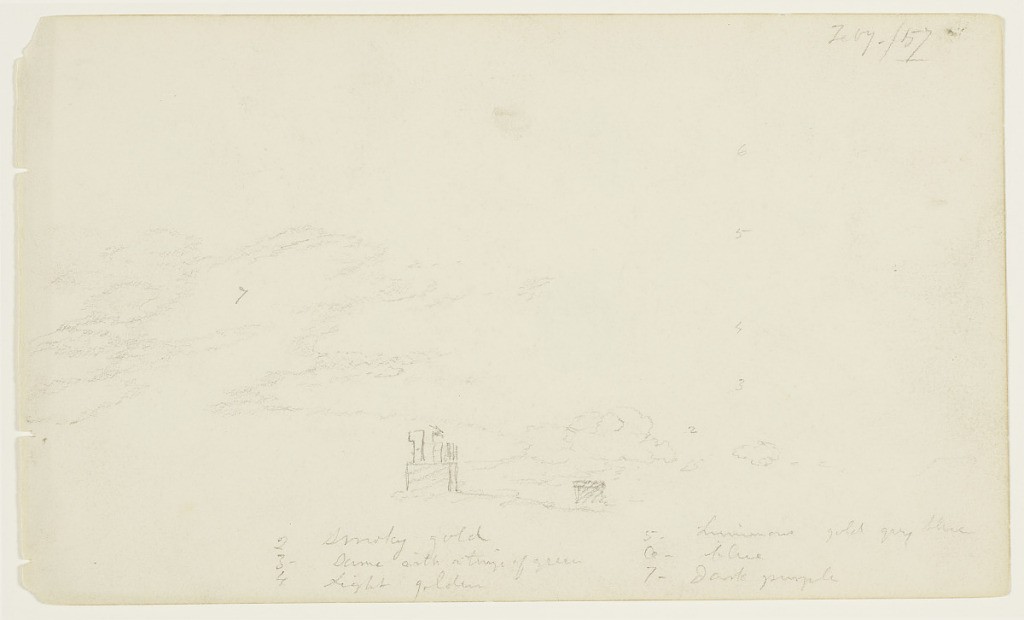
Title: Clouds over New York City, Part Two
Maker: Frederic Edwin Church, American, 1826–1900
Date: February 1857
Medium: Graphite on off-white wove paper
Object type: drawing
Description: Second part of a panorama (with 1917-4-1005-b verso) showing a view of clouds in sky over New York City. At left, a tall, billowing cloud comprises a significant portion of the sky while other puffy clouds float around it at center and lower center, where two chimneys and the roof of a nearby building are also visible.